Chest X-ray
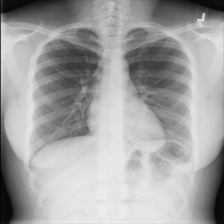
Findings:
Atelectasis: negative
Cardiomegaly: negative
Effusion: negative
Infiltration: negative
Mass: negative
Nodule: negative
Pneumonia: negative
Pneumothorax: negative
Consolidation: negative
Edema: negative
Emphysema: negative
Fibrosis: negative
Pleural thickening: negative
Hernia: negative